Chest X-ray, PA view. Patient: 38 years old, sex F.
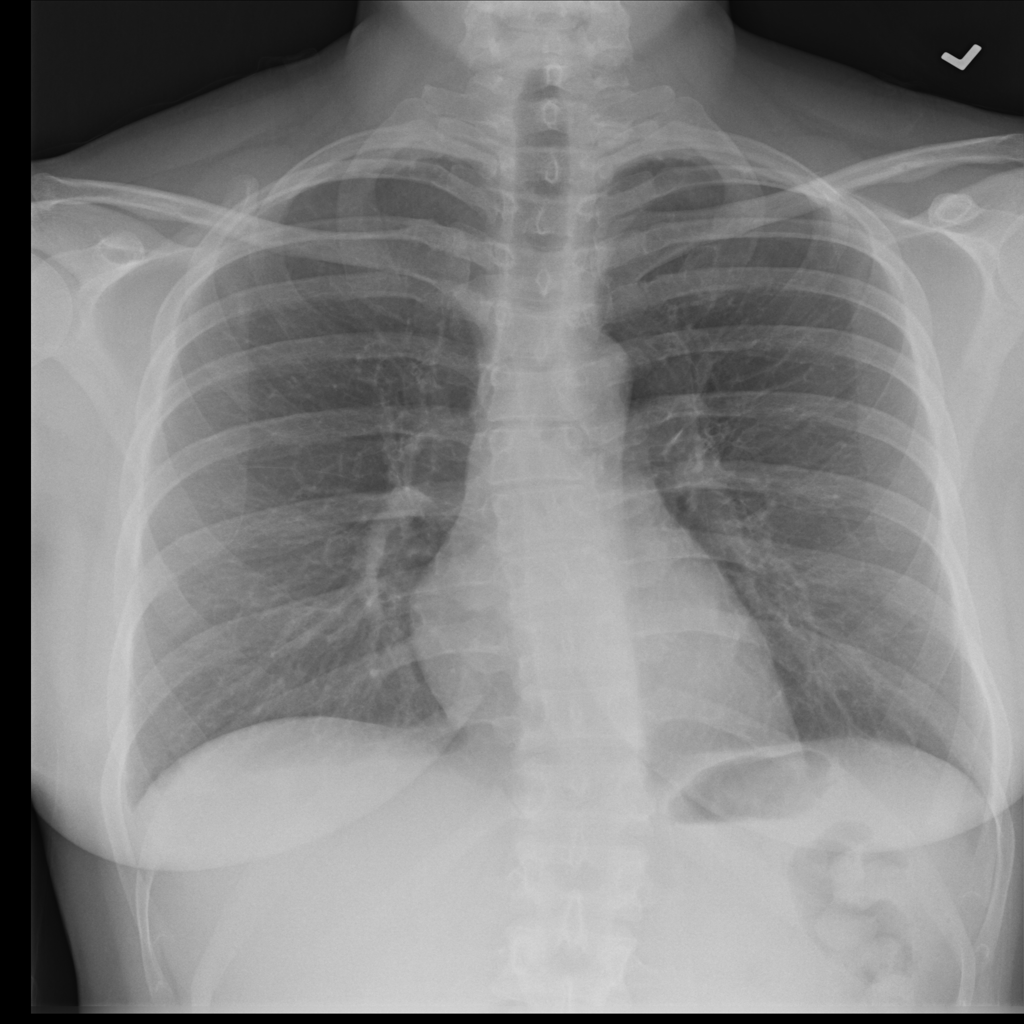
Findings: No Finding